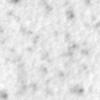
Label: no_change